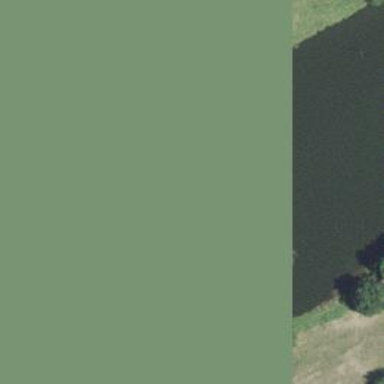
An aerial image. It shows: Pond with natural water.